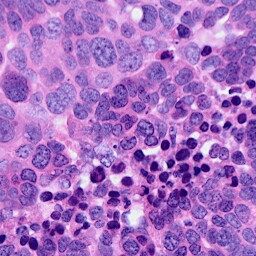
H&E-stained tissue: Ovarian